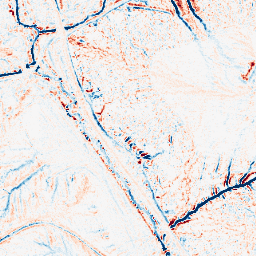
Category: edge_preserving
Decomposition family: median
Decomposition parameters: size: 7
Upsampling method: sinc_blackman
Upsampling parameters: scale: 4
kernel_size: 8
Upsampling scale: 4